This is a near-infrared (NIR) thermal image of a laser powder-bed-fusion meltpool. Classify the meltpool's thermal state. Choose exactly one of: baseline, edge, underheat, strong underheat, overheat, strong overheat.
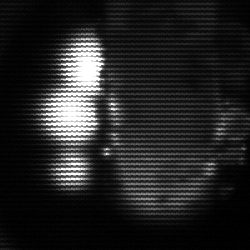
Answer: strong underheat